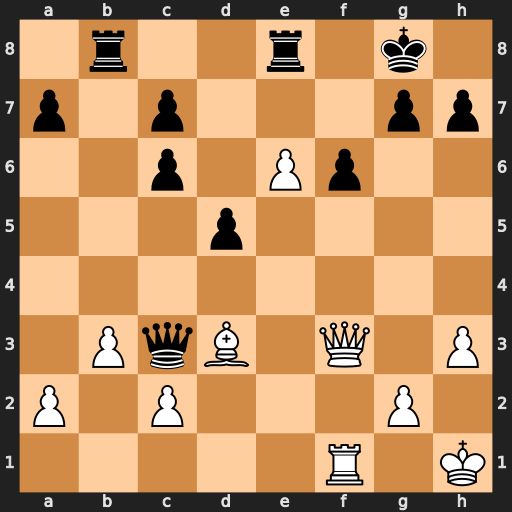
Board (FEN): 1r2r1k1/p1p3pp/2p1Pp2/3p4/8/1PqB1Q1P/P1P3P1/5R1K
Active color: w
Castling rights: -
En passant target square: -
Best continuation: Bxh7+ Kxh7 Qxc3